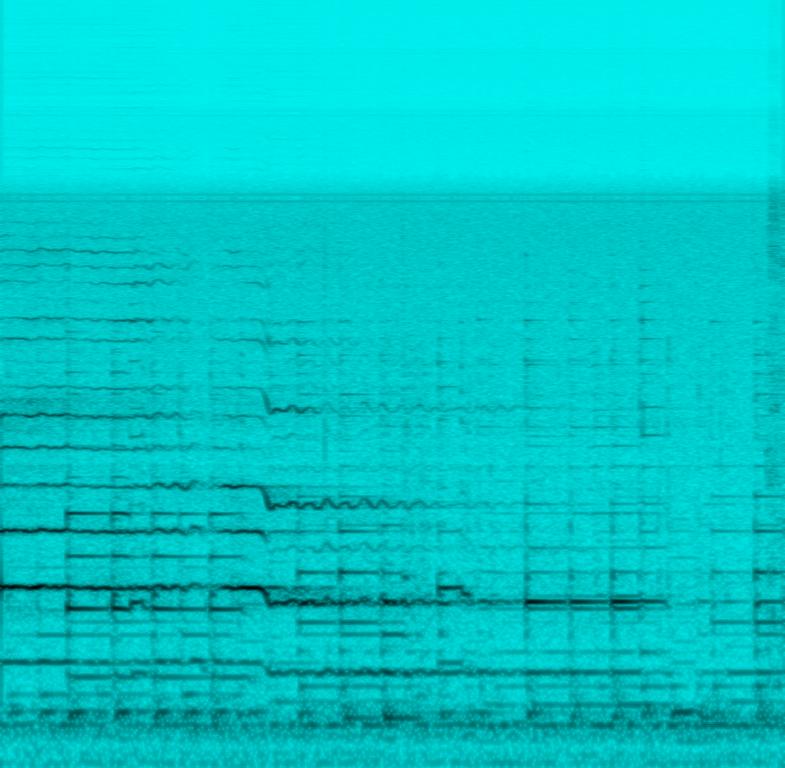
The low quality recording features a live performance of an alternative/indie song, sung by passionate male vocalists over an acoustic guitar melody. It sounds passionate, emotional and heartfelt. The recording is noisy and in mono.